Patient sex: M
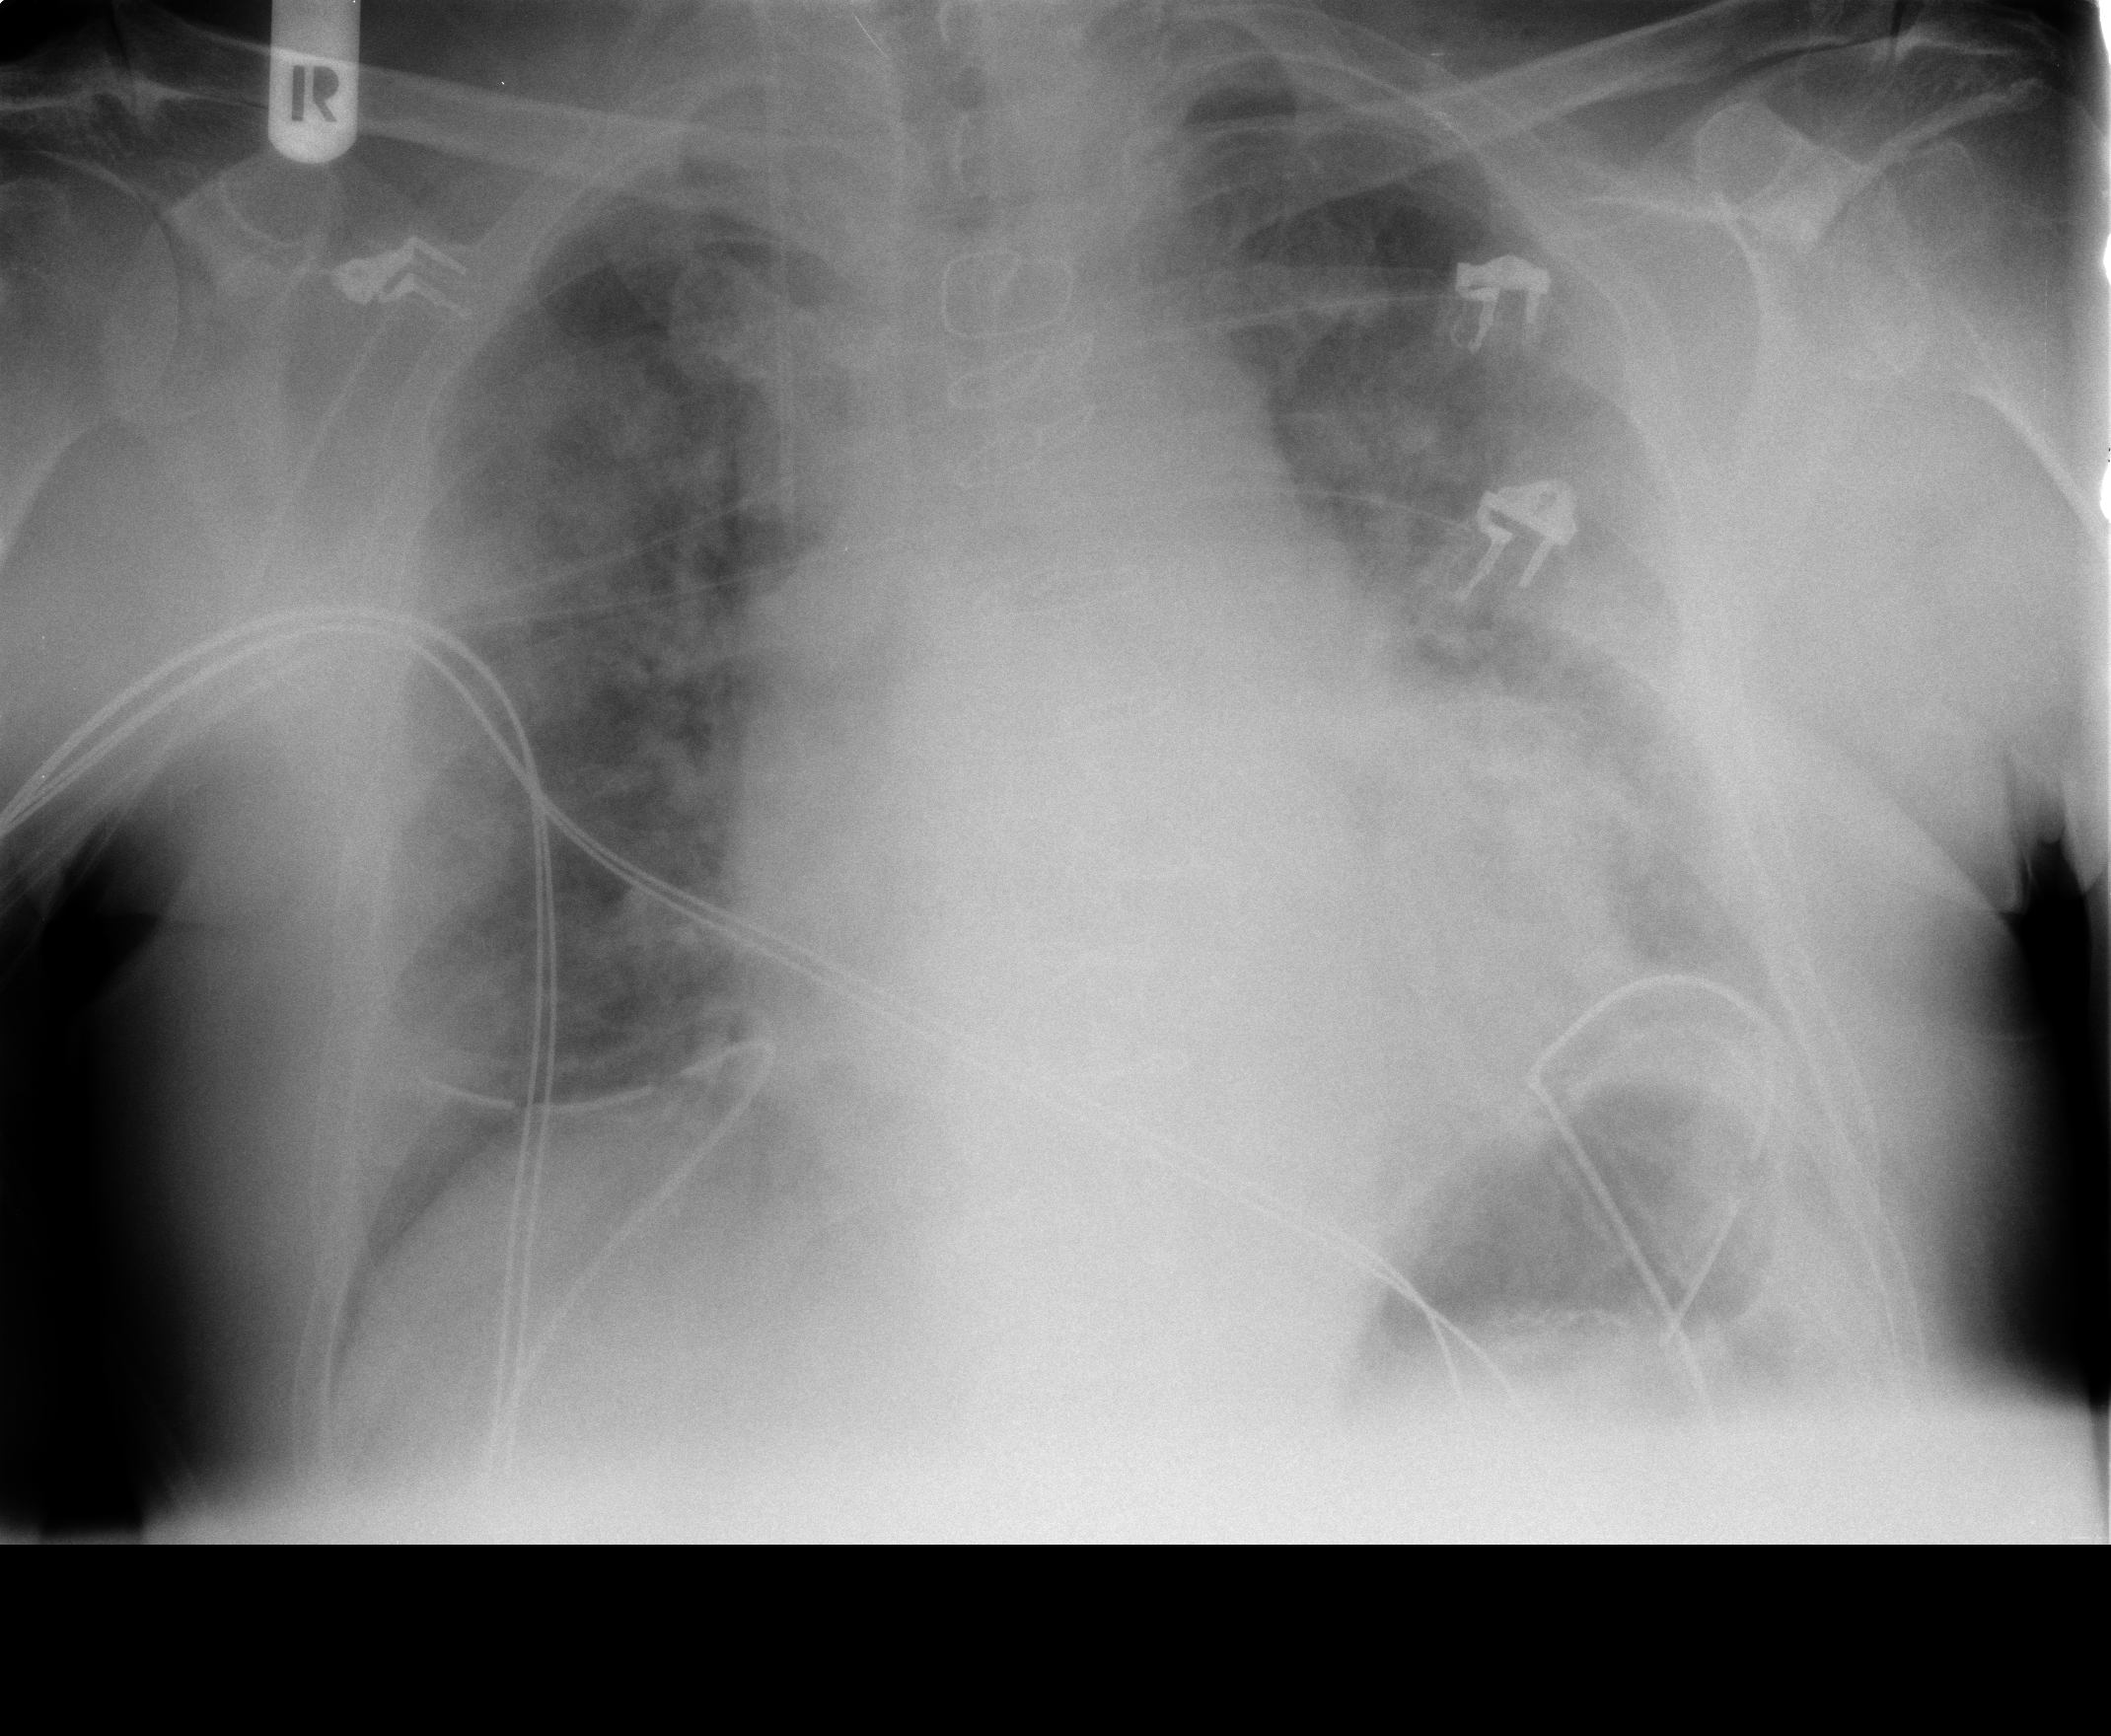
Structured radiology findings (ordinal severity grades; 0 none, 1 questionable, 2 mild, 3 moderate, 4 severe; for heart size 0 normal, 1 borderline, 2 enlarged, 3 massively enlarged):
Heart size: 2
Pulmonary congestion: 3
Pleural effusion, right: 0
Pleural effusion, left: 0
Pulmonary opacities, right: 1
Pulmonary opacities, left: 1
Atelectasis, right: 1
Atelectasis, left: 2